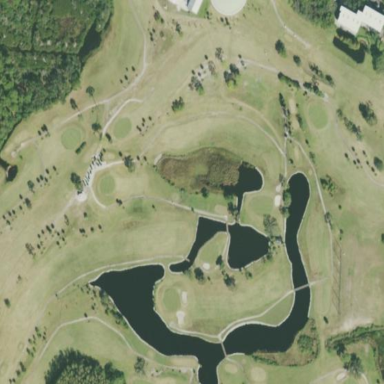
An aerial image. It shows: Golf course surrounded by greenery.